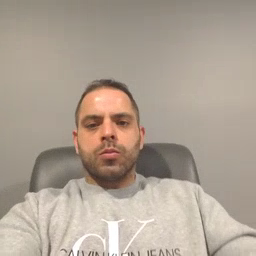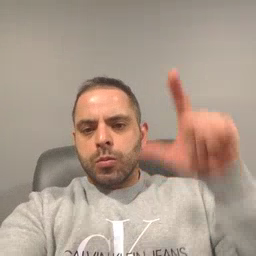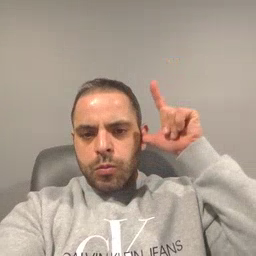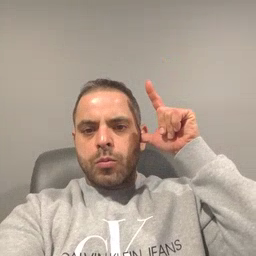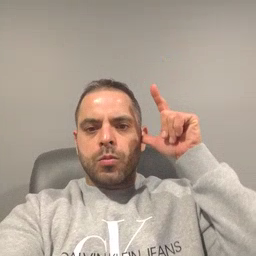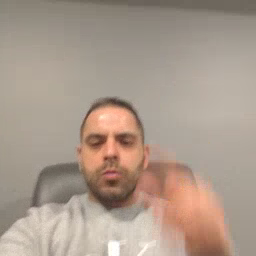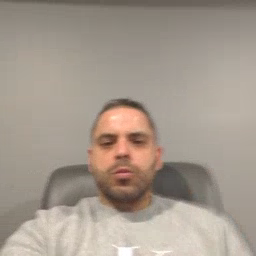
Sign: listen